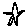
Label: star